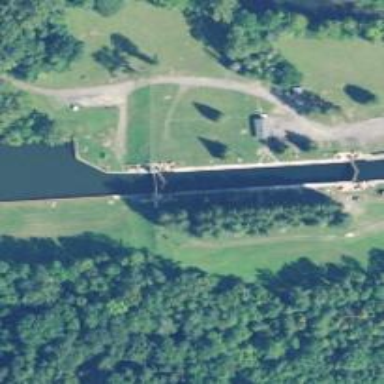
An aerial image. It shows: Lock gate along waterway.